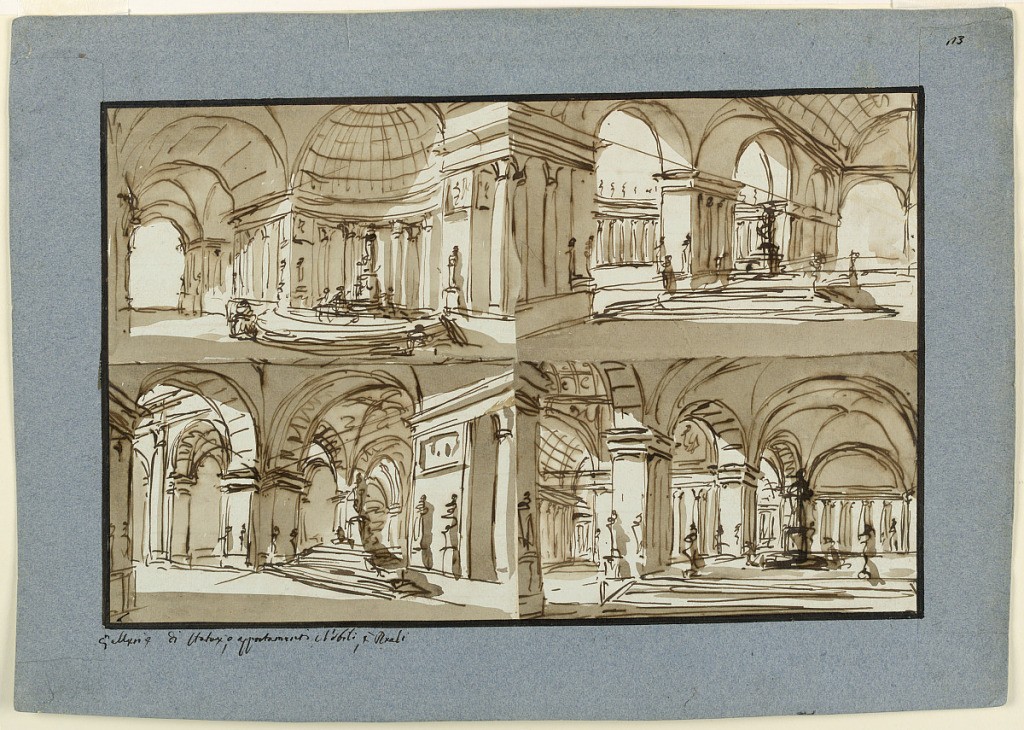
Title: Stage Design of a Palace Interior
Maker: Giuseppe Barberi, Italian, 1746–1809
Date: early 19th century
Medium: Pen and brown ink, brush and brown wash on lined off-white laid paper
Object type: Drawing
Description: Four different interiors of high vaulted halls decorated with sculptures.